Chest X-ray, AP view. Patient: 64 years old, sex F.
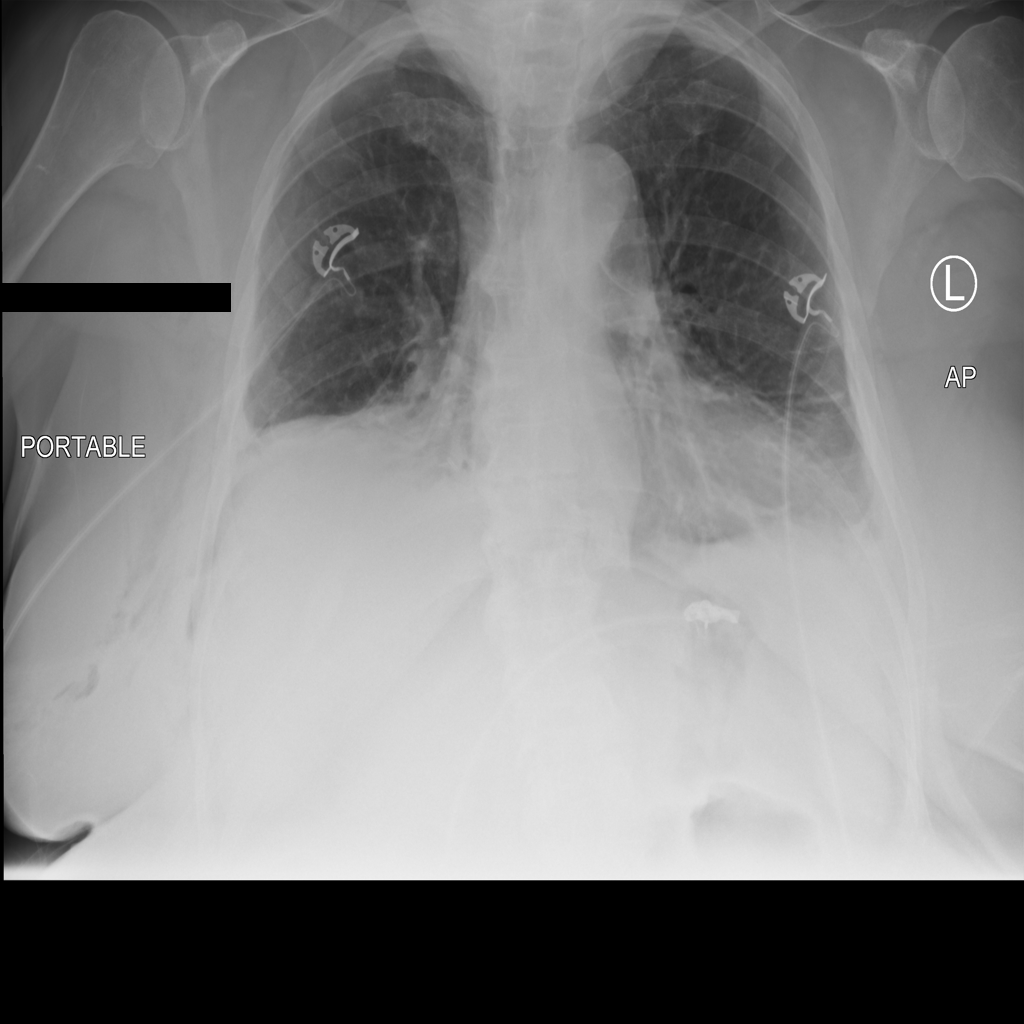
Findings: No Finding